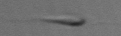
Label: flagellate_morphotype3